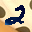
Label: 2